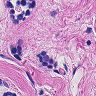
Metastatic tissue present: yes